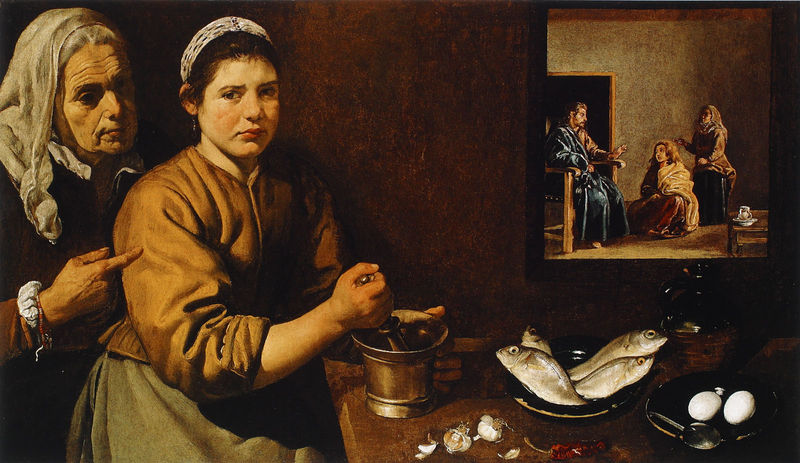
Titel: Christus im Hause von Maria und Martha
Künstler: Diego de Velázquez
Institution: London, National Gallery
Schlagwörter: gruppe, hand, mann, menschen, mädchen, braun, finger, frau, mund, ohr, stuhl, tisch, blick, tuch, beige, haube, alte, augen, gesicht, bild, kanne, zeigefinger, fisch, köchin, empfang, fingerzeig, kochen, hausarbeit, alte frau, mörser, fische, eier, knoblauch, stößel, kocchen